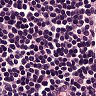
Metastatic tissue present: no